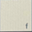
Piece: xx